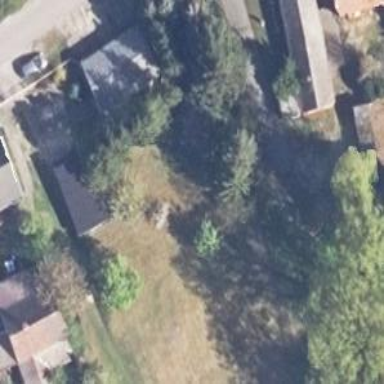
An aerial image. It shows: Evergreen tree with needle-leaved leaves.